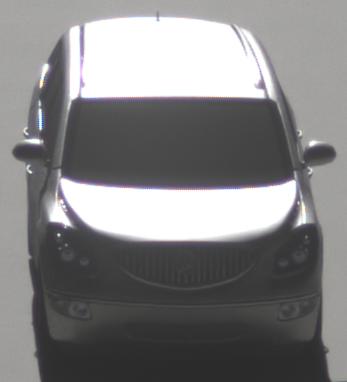
Make: Buick
Model: Enclave
Detailed model: GMT967
Model produced from: 2007
Model produced until: 2017
Doors: 5
Color: white
Road condition: dry road
Daytime: morning or afternoon
Contrast: high contrast